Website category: university
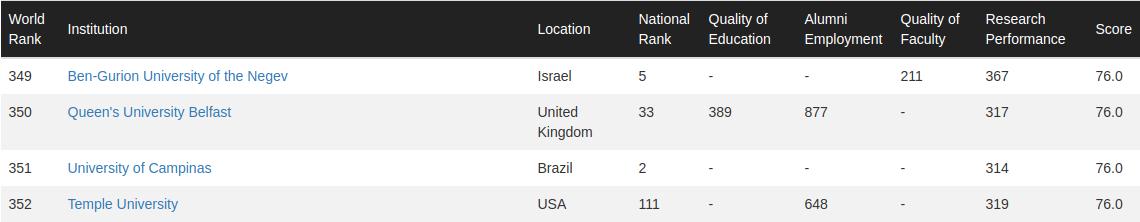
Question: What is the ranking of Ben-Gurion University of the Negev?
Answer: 349

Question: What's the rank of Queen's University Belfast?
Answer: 350

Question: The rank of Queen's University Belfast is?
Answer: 350

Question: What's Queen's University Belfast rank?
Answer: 350

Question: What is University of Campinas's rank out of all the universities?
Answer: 351

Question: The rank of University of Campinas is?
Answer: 351

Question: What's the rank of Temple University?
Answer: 352

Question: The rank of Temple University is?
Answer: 352

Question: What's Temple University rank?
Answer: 352

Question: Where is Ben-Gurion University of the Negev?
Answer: Israel

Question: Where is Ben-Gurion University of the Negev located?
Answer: Israel

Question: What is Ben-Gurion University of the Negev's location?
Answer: Israel

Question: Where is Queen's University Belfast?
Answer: United Kingdom

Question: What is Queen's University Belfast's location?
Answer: United Kingdom

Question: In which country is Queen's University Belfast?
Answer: United Kingdom

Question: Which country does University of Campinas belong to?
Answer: Brazil

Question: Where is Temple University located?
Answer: USA

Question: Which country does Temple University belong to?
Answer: USA

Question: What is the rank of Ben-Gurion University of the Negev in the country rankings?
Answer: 5

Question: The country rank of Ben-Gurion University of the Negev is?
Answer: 5

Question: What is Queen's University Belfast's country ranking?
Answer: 33

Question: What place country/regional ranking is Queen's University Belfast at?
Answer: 33

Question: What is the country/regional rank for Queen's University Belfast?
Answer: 33

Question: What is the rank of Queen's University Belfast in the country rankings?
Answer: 33

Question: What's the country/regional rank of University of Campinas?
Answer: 2

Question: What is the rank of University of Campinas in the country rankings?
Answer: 2

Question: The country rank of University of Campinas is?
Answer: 2

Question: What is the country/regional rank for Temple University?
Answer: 111

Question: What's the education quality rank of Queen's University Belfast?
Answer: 389

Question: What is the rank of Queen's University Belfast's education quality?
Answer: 389

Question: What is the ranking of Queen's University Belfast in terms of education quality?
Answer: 389

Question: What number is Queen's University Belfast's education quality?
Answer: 389

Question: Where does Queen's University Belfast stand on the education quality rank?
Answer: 389

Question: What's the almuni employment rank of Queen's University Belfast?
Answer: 877

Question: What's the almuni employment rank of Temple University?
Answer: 648

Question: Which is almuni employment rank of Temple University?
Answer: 648

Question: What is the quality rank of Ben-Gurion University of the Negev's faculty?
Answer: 211

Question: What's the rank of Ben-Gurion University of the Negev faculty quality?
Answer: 211

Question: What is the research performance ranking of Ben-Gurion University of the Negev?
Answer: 367

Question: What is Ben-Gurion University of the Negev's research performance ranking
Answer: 367

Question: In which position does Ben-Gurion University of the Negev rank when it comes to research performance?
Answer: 367

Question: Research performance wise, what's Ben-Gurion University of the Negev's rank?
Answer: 367

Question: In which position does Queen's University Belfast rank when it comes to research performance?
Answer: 317

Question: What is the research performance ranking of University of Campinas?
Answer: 314

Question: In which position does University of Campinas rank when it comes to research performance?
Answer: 314

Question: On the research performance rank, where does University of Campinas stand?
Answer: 314

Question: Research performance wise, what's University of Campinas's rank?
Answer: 314

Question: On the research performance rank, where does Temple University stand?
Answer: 319

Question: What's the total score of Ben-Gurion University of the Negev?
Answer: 76.0

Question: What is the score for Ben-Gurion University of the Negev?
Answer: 76.0

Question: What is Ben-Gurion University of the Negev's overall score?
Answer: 76.0

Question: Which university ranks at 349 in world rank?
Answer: Ben-Gurion University of the Negev

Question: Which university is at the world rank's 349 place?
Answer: Ben-Gurion University of the Negev

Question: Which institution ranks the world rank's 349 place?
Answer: Ben-Gurion University of the Negev

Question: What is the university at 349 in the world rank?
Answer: Ben-Gurion University of the Negev

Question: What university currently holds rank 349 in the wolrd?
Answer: Ben-Gurion University of the Negev

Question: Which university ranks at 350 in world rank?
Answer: Queen's University Belfast

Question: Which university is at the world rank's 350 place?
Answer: Queen's University Belfast

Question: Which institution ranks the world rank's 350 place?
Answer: Queen's University Belfast

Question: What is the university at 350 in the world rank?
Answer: Queen's University Belfast

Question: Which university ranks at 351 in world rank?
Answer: University of Campinas

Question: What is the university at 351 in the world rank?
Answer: University of Campinas

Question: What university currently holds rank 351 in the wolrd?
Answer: University of Campinas

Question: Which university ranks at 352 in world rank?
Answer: Temple University